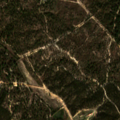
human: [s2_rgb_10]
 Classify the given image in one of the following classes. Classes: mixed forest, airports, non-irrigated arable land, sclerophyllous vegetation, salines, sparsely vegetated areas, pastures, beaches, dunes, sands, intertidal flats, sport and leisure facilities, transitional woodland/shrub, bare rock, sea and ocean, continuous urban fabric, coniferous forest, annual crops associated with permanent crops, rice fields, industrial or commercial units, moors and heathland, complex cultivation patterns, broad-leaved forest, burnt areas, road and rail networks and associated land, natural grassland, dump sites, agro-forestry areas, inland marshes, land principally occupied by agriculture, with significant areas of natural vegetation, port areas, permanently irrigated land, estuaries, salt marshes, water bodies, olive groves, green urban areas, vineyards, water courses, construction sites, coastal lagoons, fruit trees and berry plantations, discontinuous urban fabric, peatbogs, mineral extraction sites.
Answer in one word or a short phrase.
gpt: broad-leaved forest, mixed forest